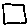
Label: square